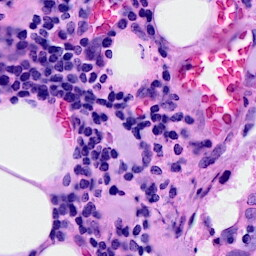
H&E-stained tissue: Breast